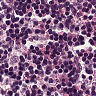
Metastatic tissue present: no